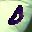
Label: 0